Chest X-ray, AP view. Patient: 63 years old, sex F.
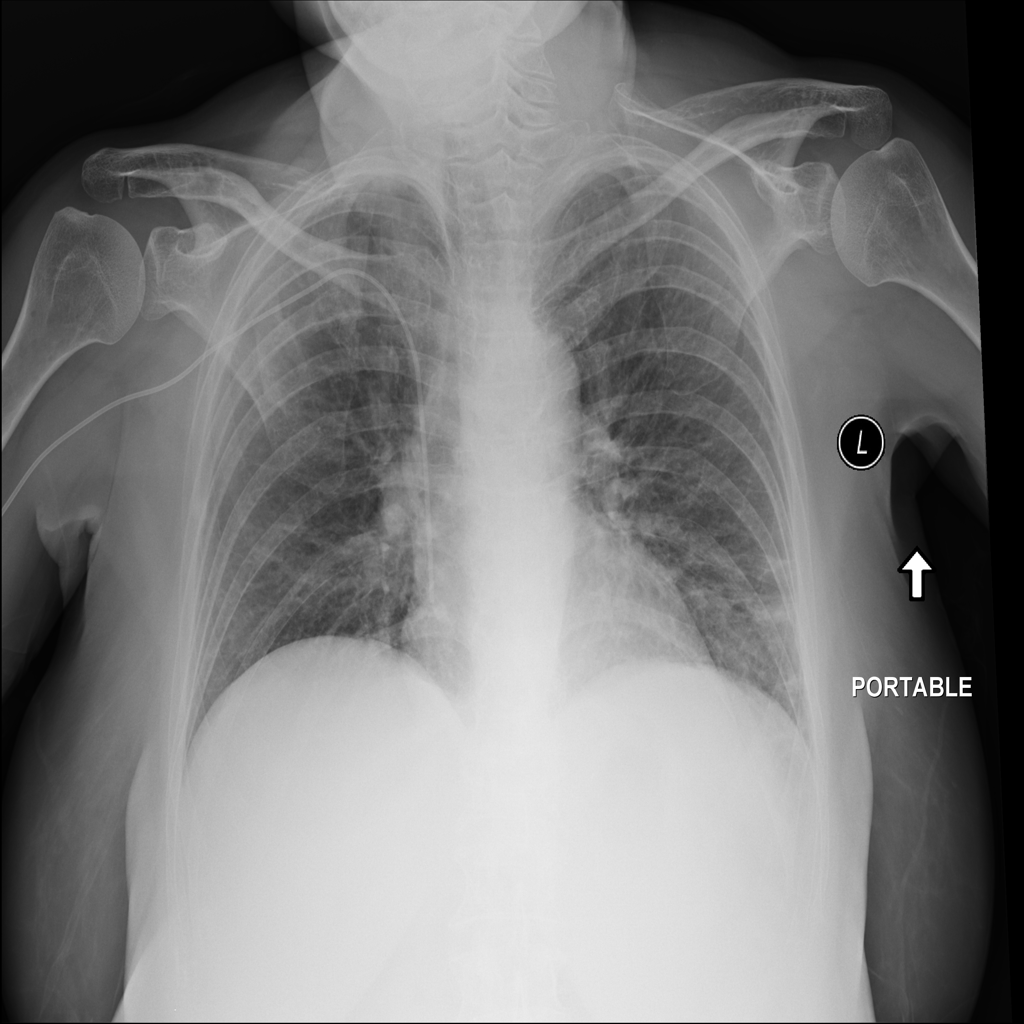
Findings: Infiltration